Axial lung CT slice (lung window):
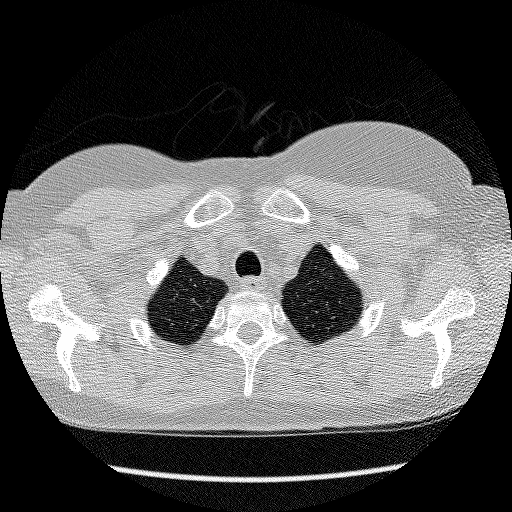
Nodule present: no